五年级 · 计数
某商店在“双十一”促销抽奖活动中设计了一个抽奖转盘。下表是统计的 80 名顾客的抽奖结果, 根据表中的数据, 此商店设计的转盘最有可能是（）。

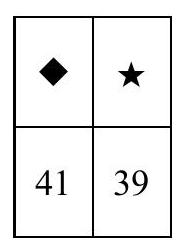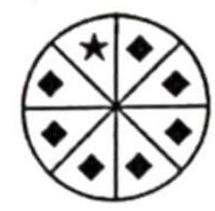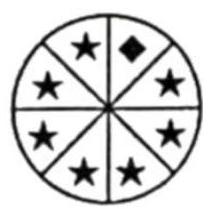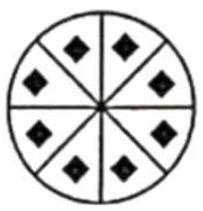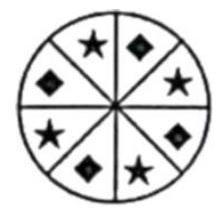
A.

B.

C.

D.

答案: D